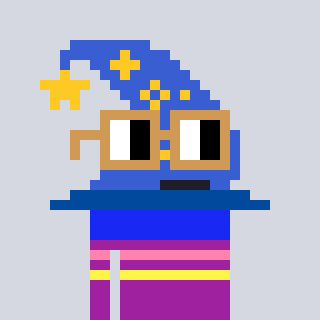
a pixel art character with square brown glasses, a wizard hat-shaped head and a magenta-colored body on a cool background